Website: bh-photo
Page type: address-validator
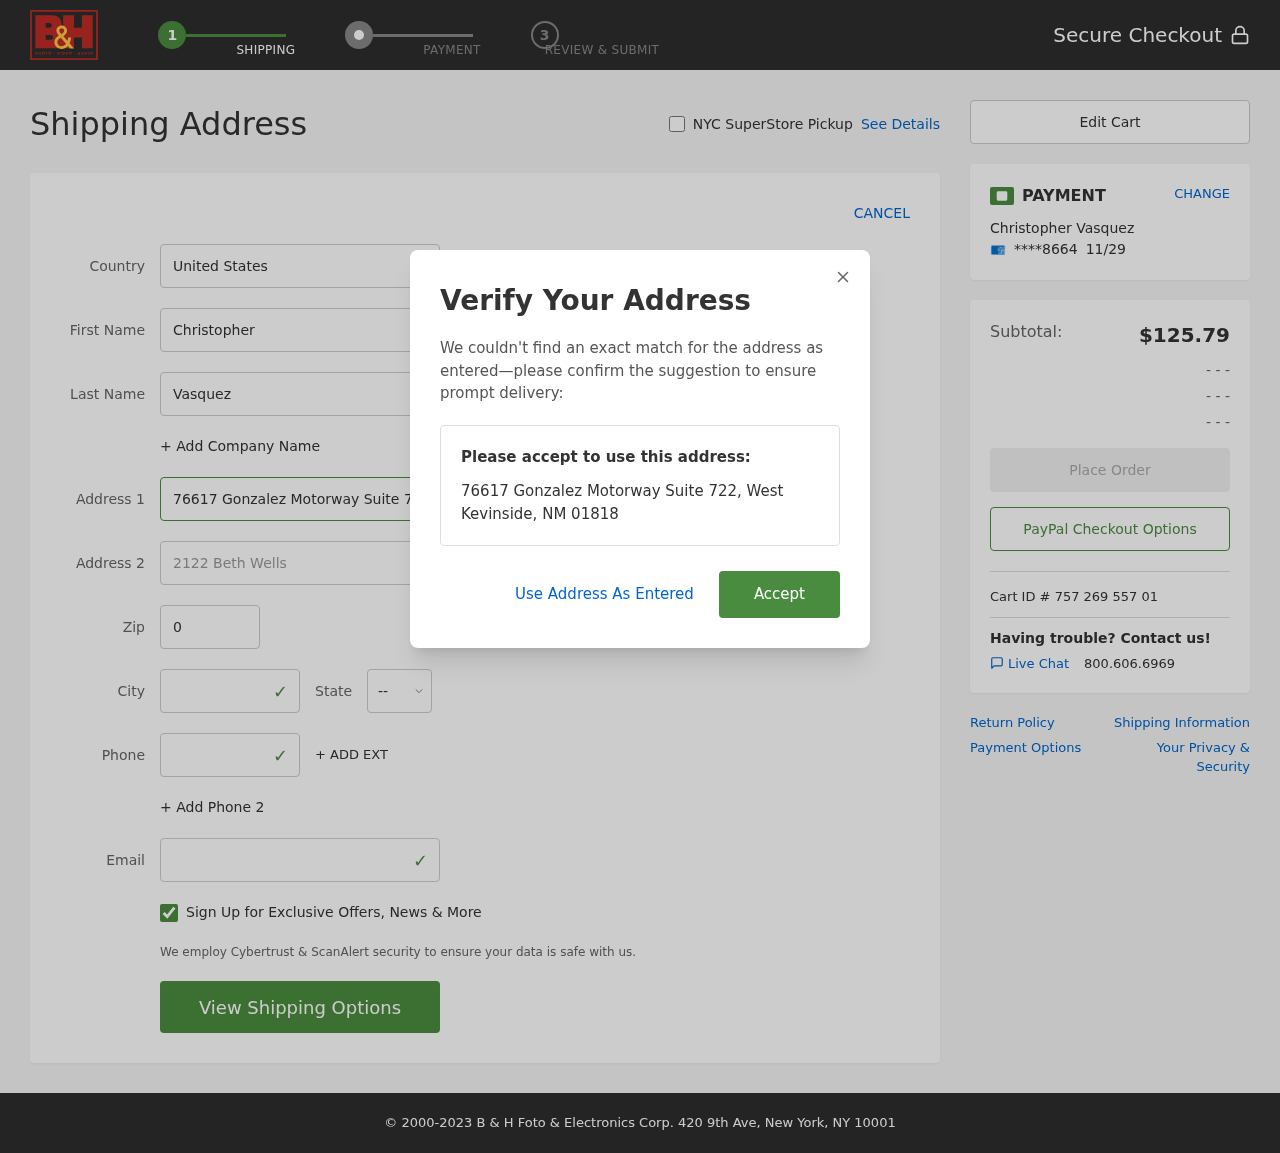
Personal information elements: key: PII_CARD_EXPIRY
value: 11/29
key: PII_CARD_LAST4
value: ****8664
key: PII_CITY
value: West Kevinside
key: PII_COUNTRY
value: United States
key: PII_EMAIL
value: christopher_vasquez@gmail.com
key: PII_FIRSTNAME
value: Christopher
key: PII_FULLNAME
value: Christopher Vasquez
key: PII_LASTNAME
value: Vasquez
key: PII_PHONE
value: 5336773053
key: PII_POSTCODE
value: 01818
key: PII_STATE_ABBR
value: NM
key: PII_STREET
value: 76617 Gonzalez Motorway Suite 722
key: PII_STREET2
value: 2122 Beth Wells
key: PII_CITY_STATE_ZIP
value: West Kevinside, NM 01818
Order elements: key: ORDER_SUBTOTAL
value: $125.79
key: ORDER_ID
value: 757 269 557 01